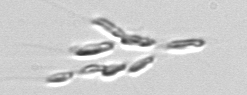
Label: Dinobryon